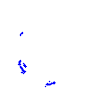
Particle: kaon